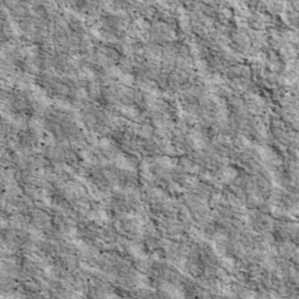
Label: non_frost